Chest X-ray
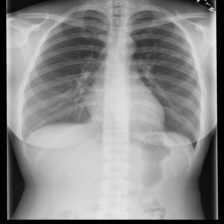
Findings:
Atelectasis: negative
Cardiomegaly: negative
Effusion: negative
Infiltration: negative
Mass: negative
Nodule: negative
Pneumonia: negative
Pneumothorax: negative
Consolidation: negative
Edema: negative
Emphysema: negative
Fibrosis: negative
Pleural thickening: negative
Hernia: negative